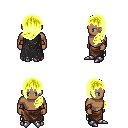
a pixel art fantasy rpg character, male body template, human, dark skin, black tattered cape, robe skirt, gold left-swept hairstyle, cloth bracers, metal boots, four views (front, back, left, right), 2x2 character sprite sheet, small pixel art, hard edges, no anti-aliasing